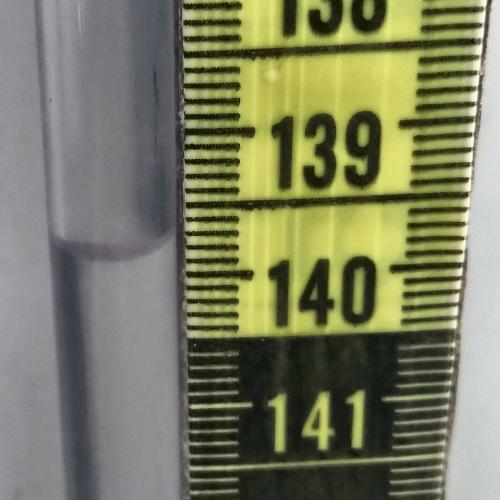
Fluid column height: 139.8 cm